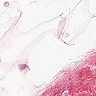
Metastatic tissue present: no